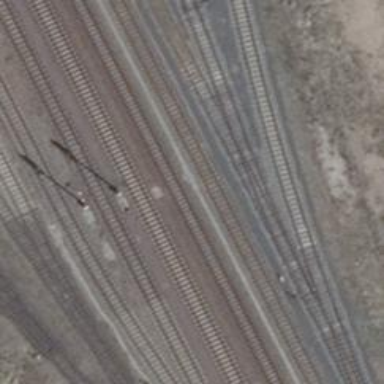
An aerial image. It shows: Railway switch.